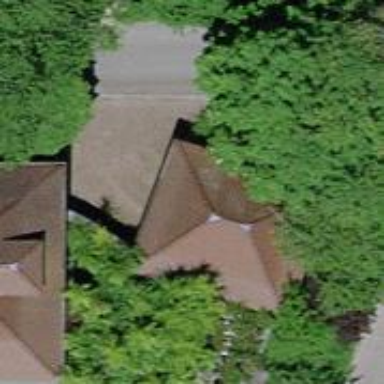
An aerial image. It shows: Group of garages.